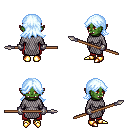
a pixel art fantasy rpg character, female body template, orc, green skin, chain mail, red pants, white cyan loose hair, metal gloves, gold boots, spear, four views (front, back, left, right), 2x2 character sprite sheet, small pixel art, hard edges, no anti-aliasing